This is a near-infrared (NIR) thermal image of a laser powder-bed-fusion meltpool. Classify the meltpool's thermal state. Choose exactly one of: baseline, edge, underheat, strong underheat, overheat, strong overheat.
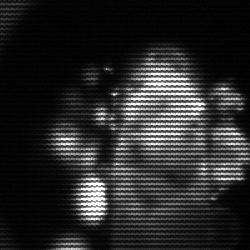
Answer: strong underheat